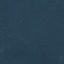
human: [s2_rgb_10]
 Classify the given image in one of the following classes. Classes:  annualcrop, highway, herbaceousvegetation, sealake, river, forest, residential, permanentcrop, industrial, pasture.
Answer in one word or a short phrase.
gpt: Forest